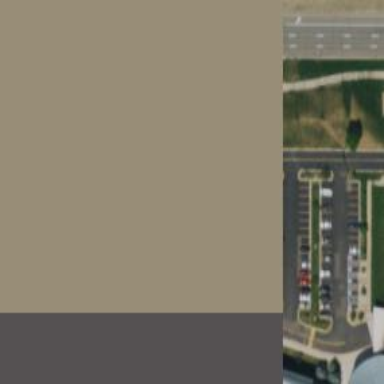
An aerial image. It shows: Parking space is available.